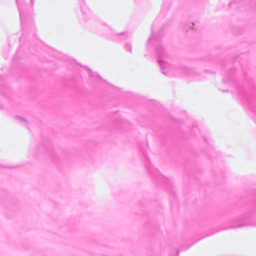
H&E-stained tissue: Breast